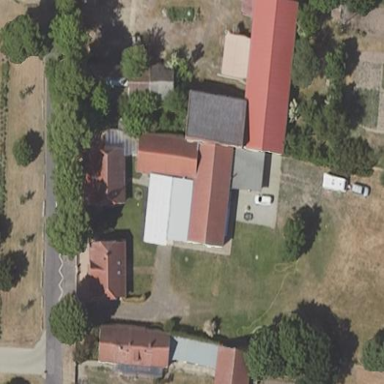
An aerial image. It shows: Shed.